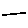
Label: line